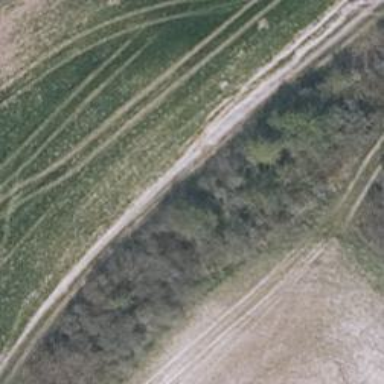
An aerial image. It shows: Track with very rough surface.